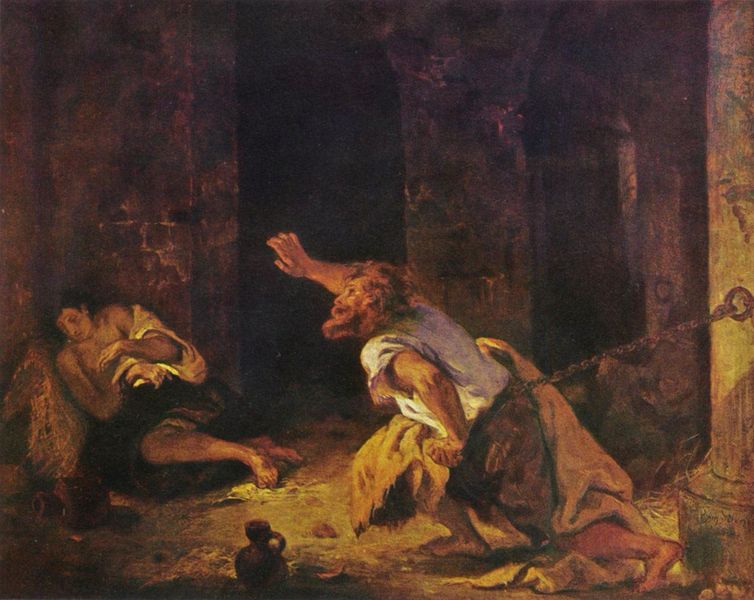
Titel: Der Gefangene von Chillon
Künstler: Eugène Delacroix
Standort: Paris
Institution: Musée du Louvre
Schlagwörter: dunkel, fuß, gemälde, hand, mann, nackt, schatten, schlaf, wasser, weiß, gelb, ocker, braun, frau, grau, hell, licht, männer, pfeiler, schwarz, stroh, szene, säule, säulen, tür, dame, tuch, bart, hemd, hose, trinken, arm, augen, geschichte, historie, kleidung, sehen, stein, tod, tot, trauer, blicken, boden, dunkelheit, sitzend, stoff, decke, krug, vase, beine, fesseln, bein, füße, ecke, kauern, liegen, schlafen, düster, bogen, türen, hosen, heu, kette, mauer, romantik, anstrengung, angelehnt, metall, durchgang, junge, liegend, ring, bögen, barfuss, keller, arkade, schmutz, gewölbe, haken, antike, blind, krank, lumpen, ringe, glaube, gefangen, ketten, knien, art, gemäuer, tore, karaffe, bedrohung, gruft, gefängnis, kerker, geblendet, krüge, sehnsucht, ausgestreckt, mauern, angewinkelt, hilfe, leid, leiden, gefangene, hunger, vision, wut, erscheinung, opfer, basis, gottheit, hoffnung, gefangener, schmerzen, armut, leigen, schrei, schlafender, erlösung, grell, wahnsinn, fessel, rufen, delacroix, krypta, peter, folter, gefesselt, hoffnunf, krus, angekettet, wehklagen, schläfer, befreiung, insassen, verlies, eisenkette, anstrengen, mannb, bartiger, gefangenschaft, hilferuf, schreib, schlaft, ugolino, barfüss, delacroiz, pertus